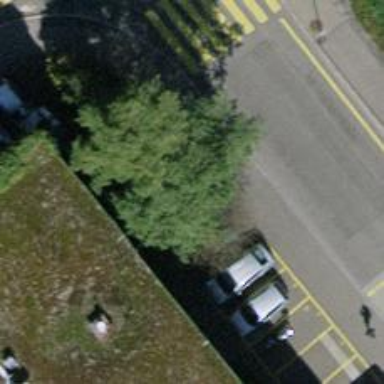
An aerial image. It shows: Post box.